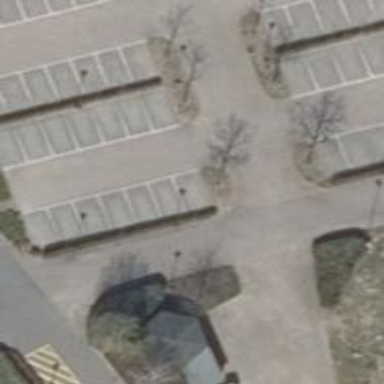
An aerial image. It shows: Parking aisle designated as service road.